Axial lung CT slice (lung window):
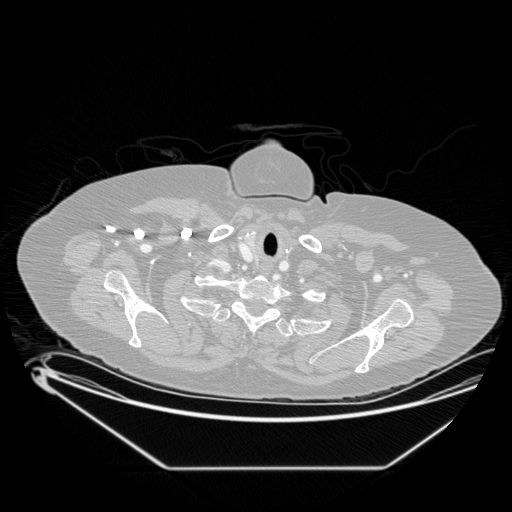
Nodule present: no